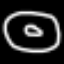
Label: donut